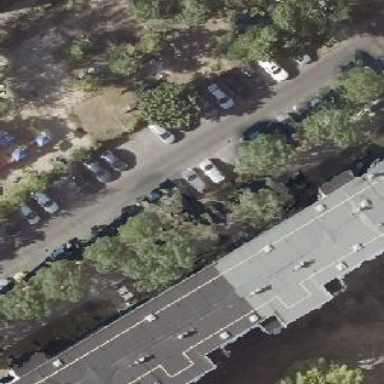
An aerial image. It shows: Street-side parking area with concrete surface.